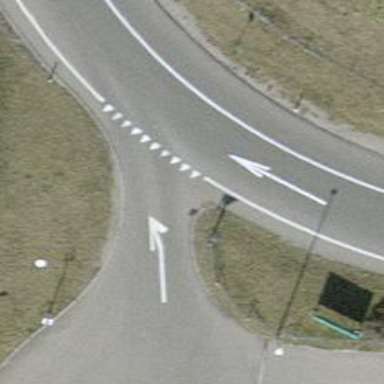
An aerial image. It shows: Road with "give way" sign.